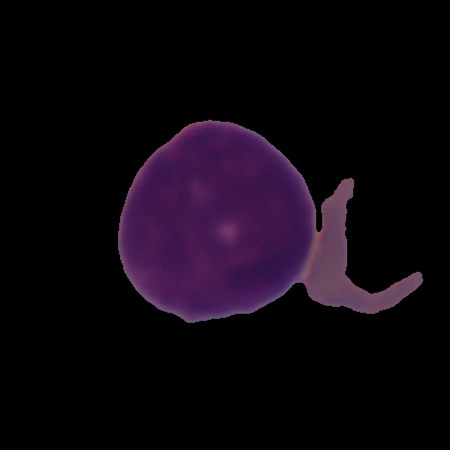
Label: cancer